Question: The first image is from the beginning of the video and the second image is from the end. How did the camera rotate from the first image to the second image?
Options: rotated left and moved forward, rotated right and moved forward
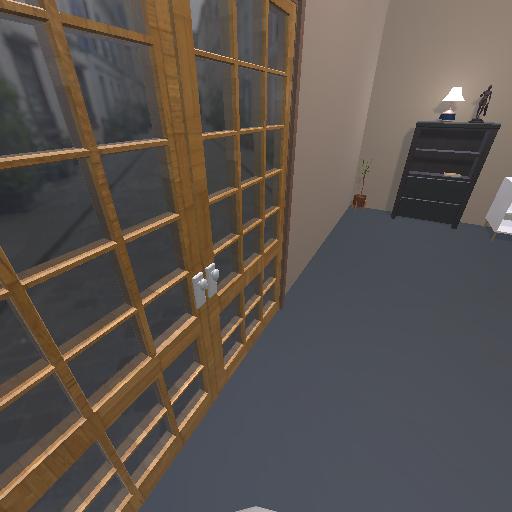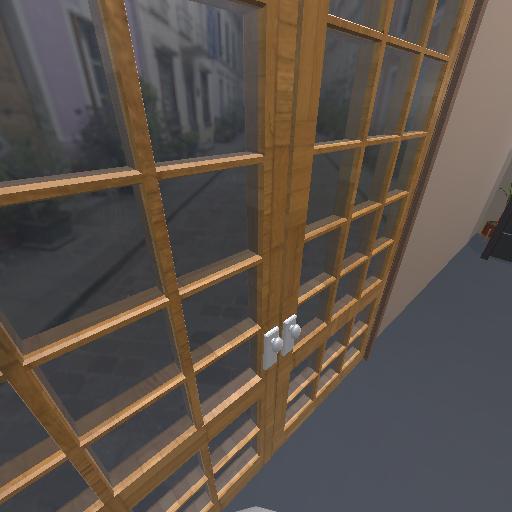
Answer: rotated left and moved forward